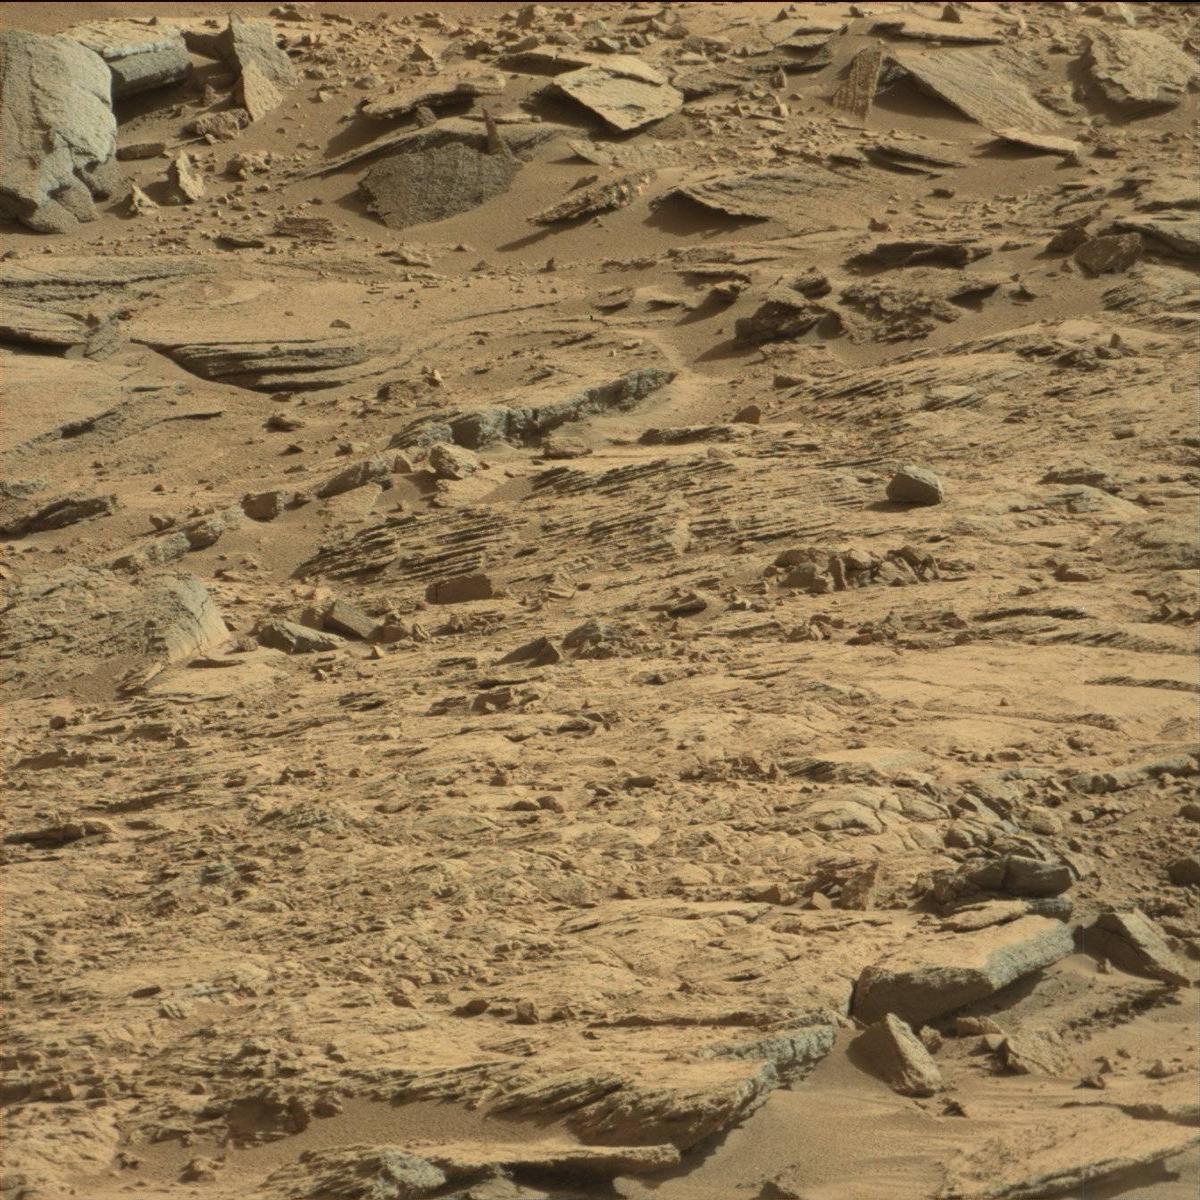
Terrain classes present: Bedrock, Rock, Sand / Soil